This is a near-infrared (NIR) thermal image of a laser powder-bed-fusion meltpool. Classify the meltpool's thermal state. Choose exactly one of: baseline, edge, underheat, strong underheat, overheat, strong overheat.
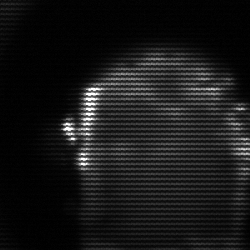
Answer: baseline